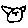
Label: cat